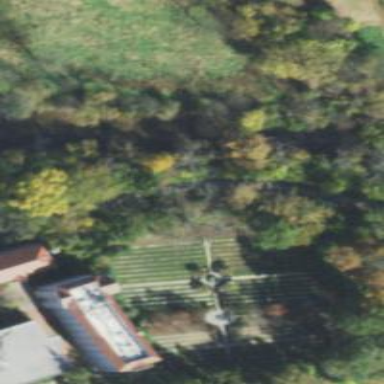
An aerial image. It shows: Cemetery.